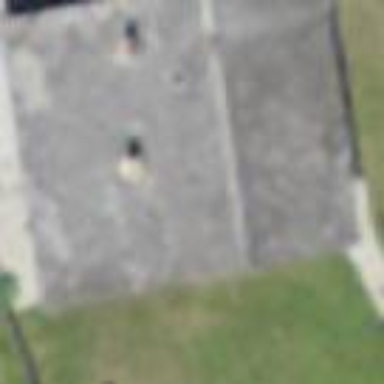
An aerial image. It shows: Simple house.